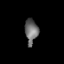
Tissue: lung
Cell type: Fibroblasts
Senescence score: 0.2057
Nuclear area (px): 313
Mean DAPI intensity: 108.454